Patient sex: M
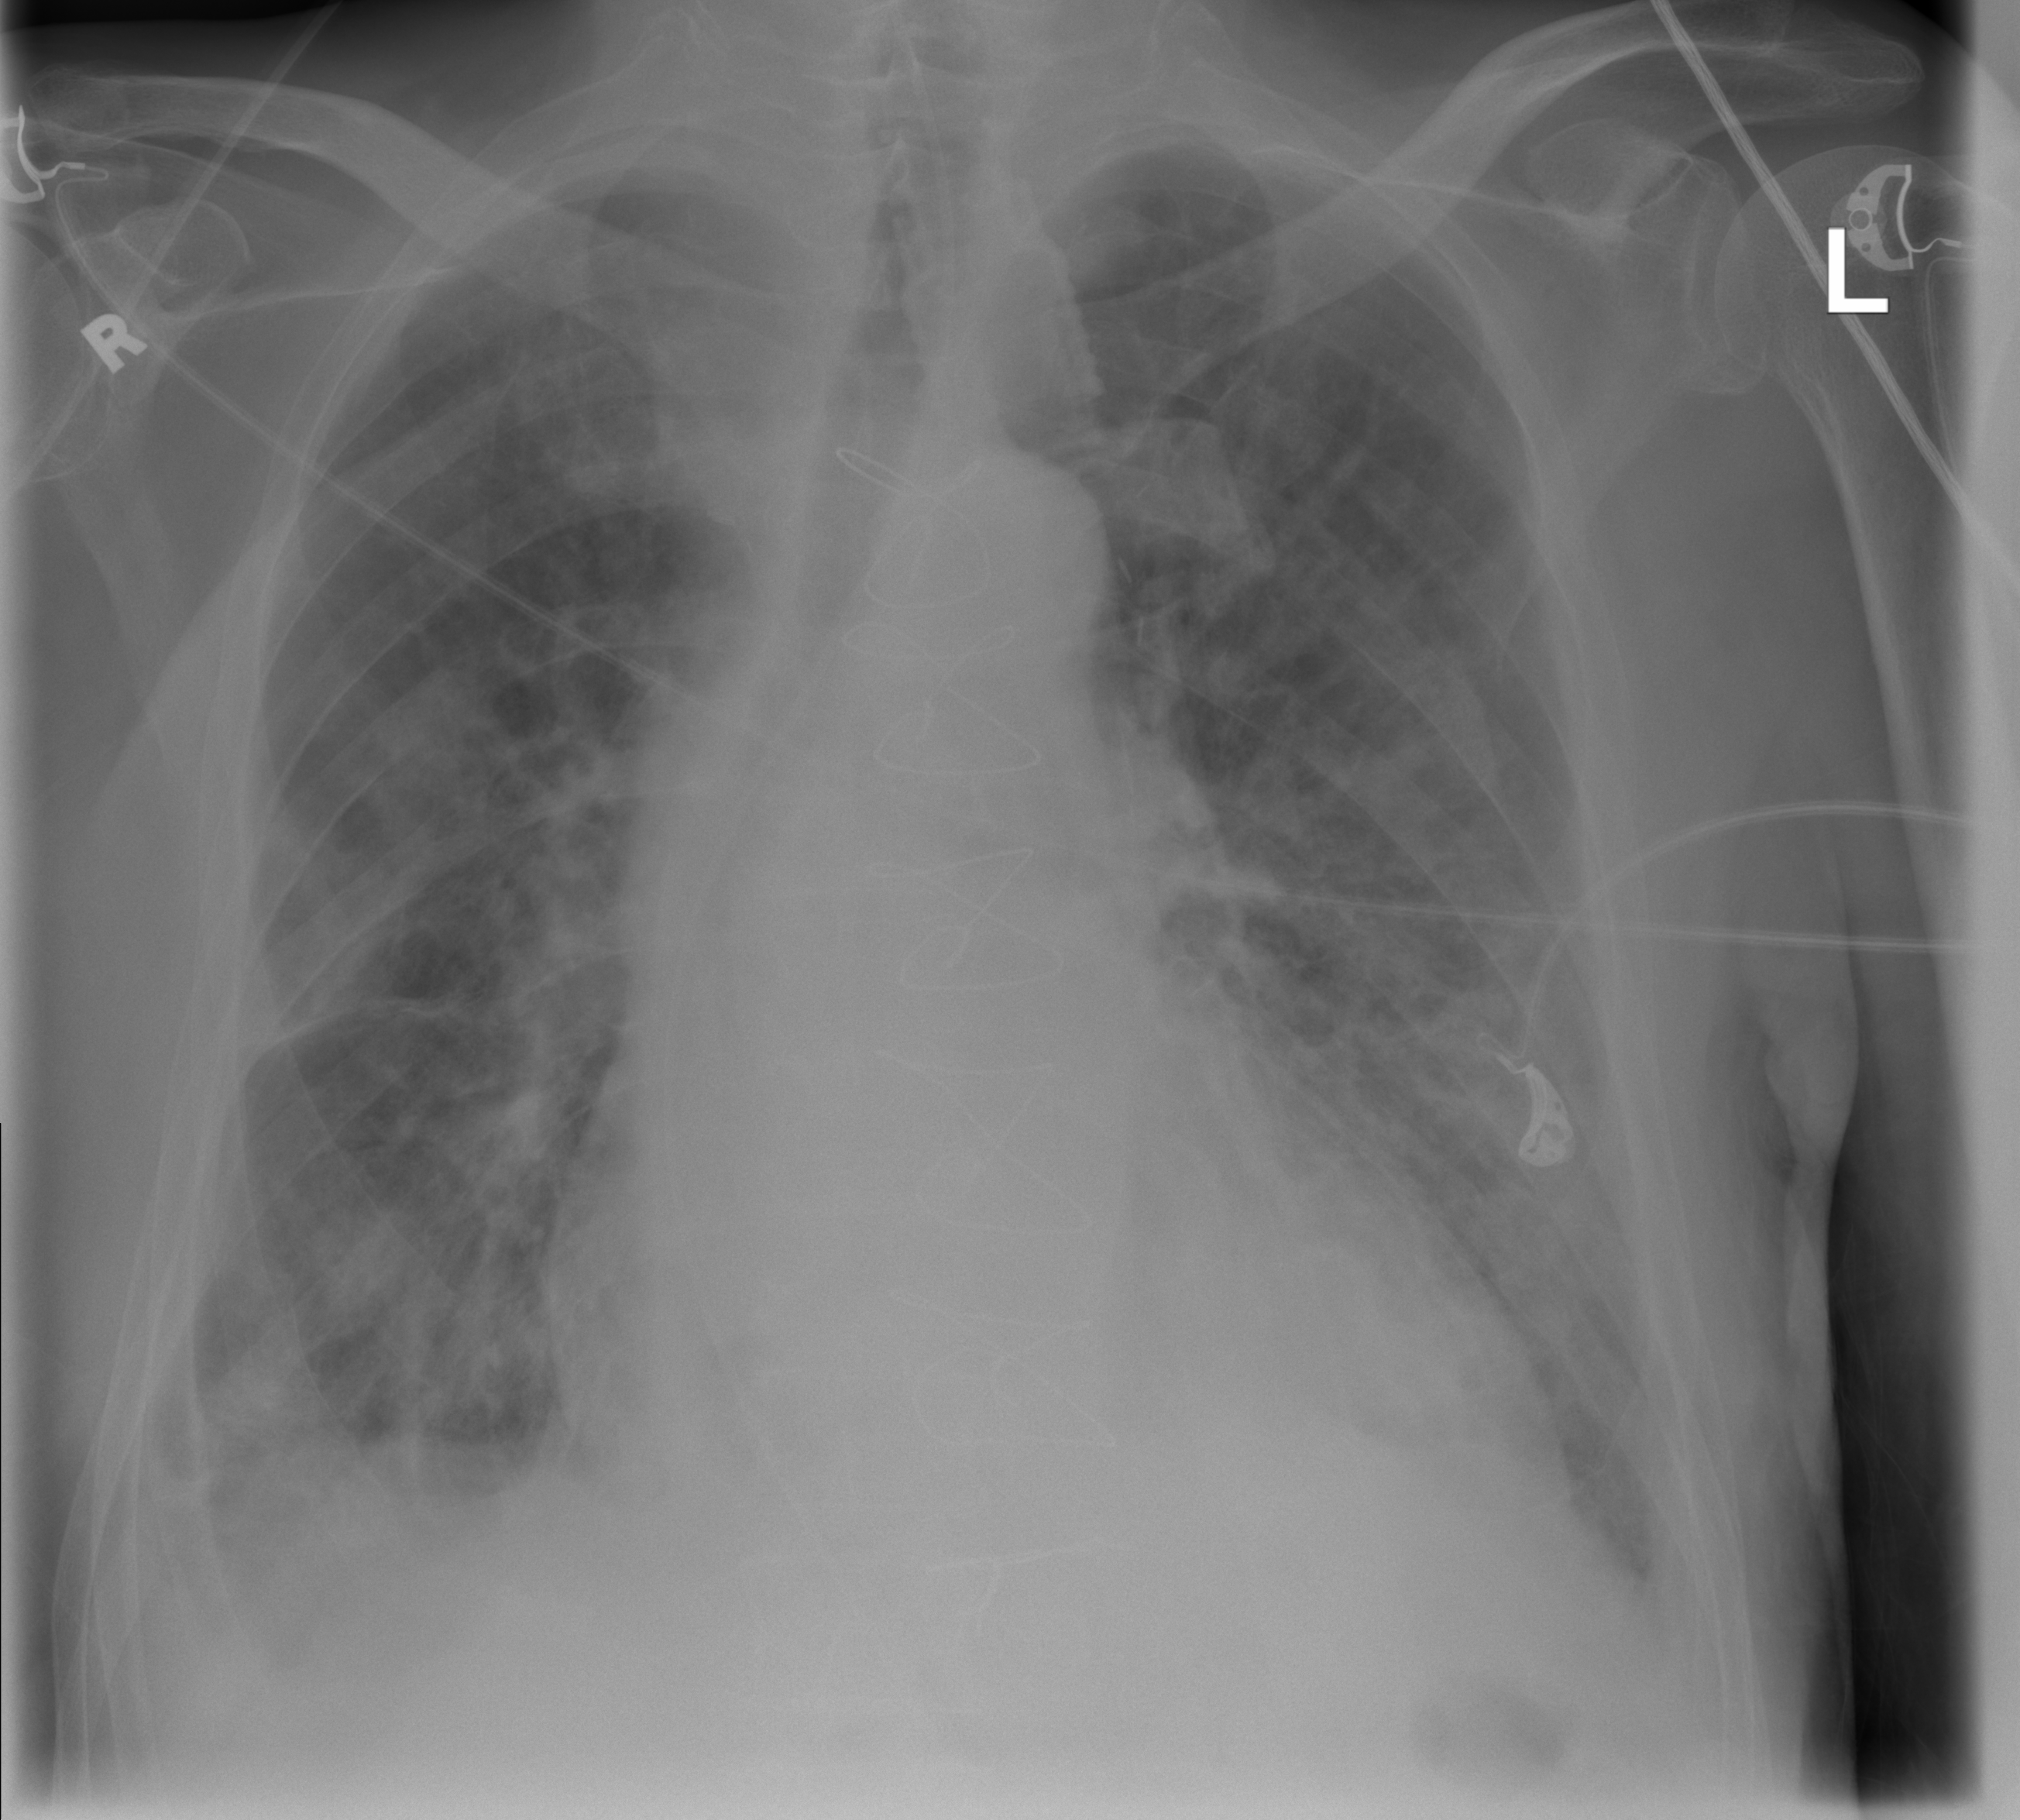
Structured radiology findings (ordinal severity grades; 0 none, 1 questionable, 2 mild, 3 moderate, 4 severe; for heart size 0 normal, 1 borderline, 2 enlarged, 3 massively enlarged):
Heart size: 2
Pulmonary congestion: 2
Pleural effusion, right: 2
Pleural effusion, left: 2
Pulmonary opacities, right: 2
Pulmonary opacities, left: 2
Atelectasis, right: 2
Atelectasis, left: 2